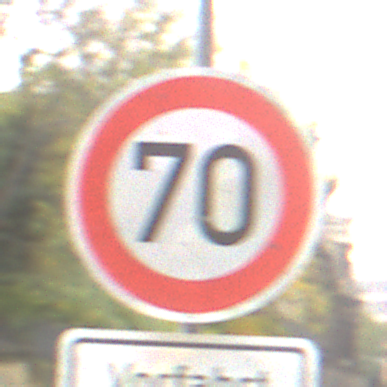
Verkehrszeichen: Geschwindigkeit70
Zusatzzeichen unten: HinweisGeaenderteVorfahrtVerkehrsfuehrungVerkehrsregelung1
Umgebung: Outdoor, Nature
Tageszeit: MorningAfternoon
Wetter: Overcast
Licht: Natural
Jahreszeit: Autumn
Kontrast: LowContrast